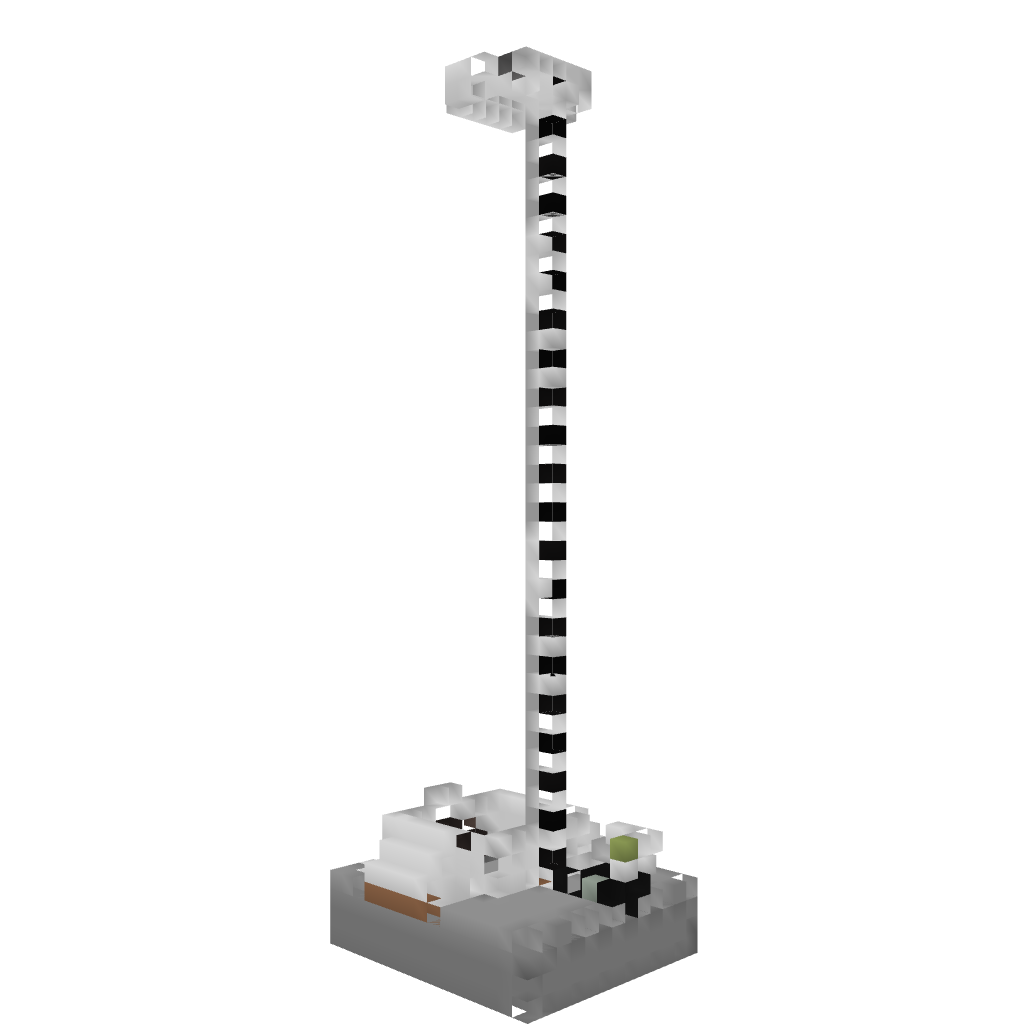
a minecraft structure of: Automatic farm